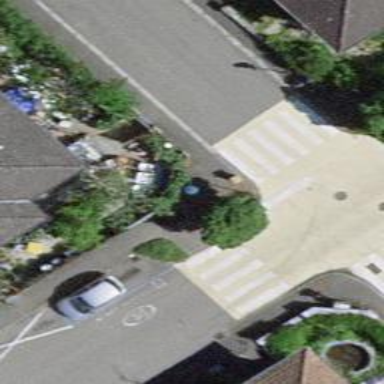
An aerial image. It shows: Uncontrolled zebra crossing on the road.